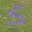
Label: 5